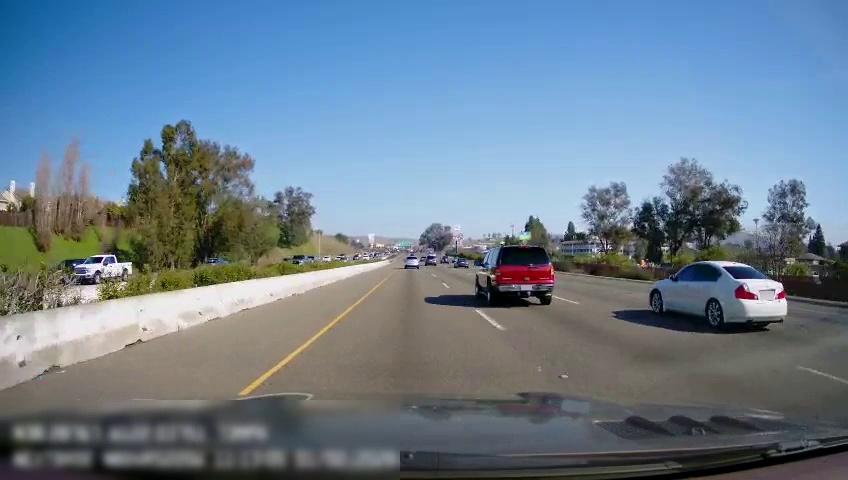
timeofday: Day
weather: Sunny
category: Drivable Space
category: Drivable Space
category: Vehicles | Truck
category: Vehicles | SUV
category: Vehicles | Truck
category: Vehicles | Car
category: Vehicles | Car
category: Vehicles | Car
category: Vehicles | Car
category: Vehicles | Car
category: Vehicles | SUV
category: Vehicles | SUV
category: Lanes | Alternate Lane
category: Lanes | Current Lane
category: Lanes | Current Lane